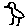
Label: bird